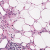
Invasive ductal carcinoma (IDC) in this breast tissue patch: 0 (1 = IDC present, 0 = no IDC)